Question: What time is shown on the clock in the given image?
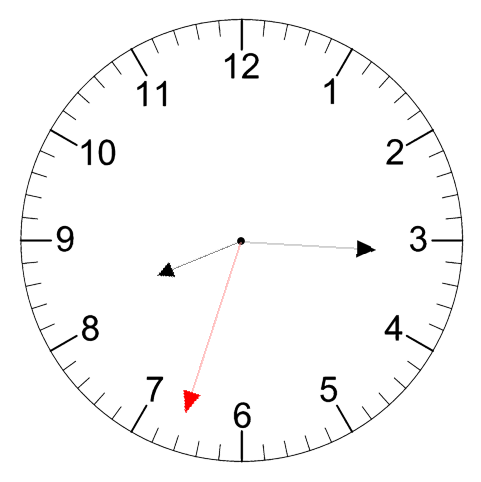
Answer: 08:15:33